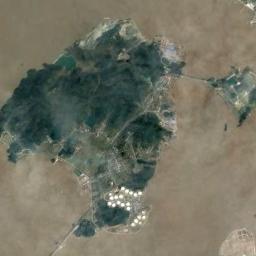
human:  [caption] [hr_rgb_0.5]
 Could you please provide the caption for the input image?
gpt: The island looks like a triangle .

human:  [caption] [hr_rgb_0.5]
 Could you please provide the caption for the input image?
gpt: The irregularly shaped island is surrounded by sea water, With lush green vegetation and architectural areas on the island .

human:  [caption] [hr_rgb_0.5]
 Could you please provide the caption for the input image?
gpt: A big island and a small island have dense vegetation residential areas and the waters around the islands is yellow .

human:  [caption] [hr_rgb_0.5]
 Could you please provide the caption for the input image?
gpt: The land on the island is uneven .

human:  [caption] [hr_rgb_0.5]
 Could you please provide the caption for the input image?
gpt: There are green islands with yellow water around .